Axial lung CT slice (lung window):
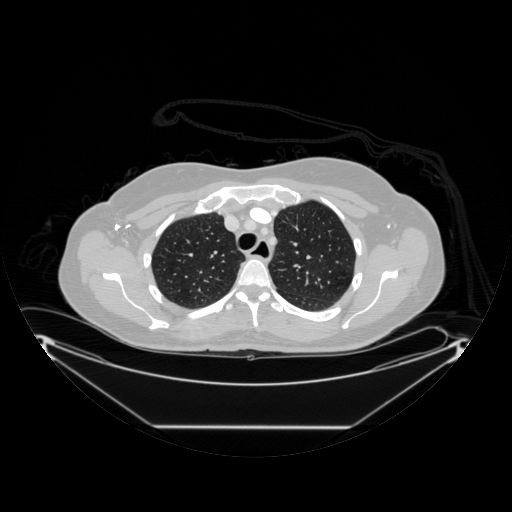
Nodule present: no